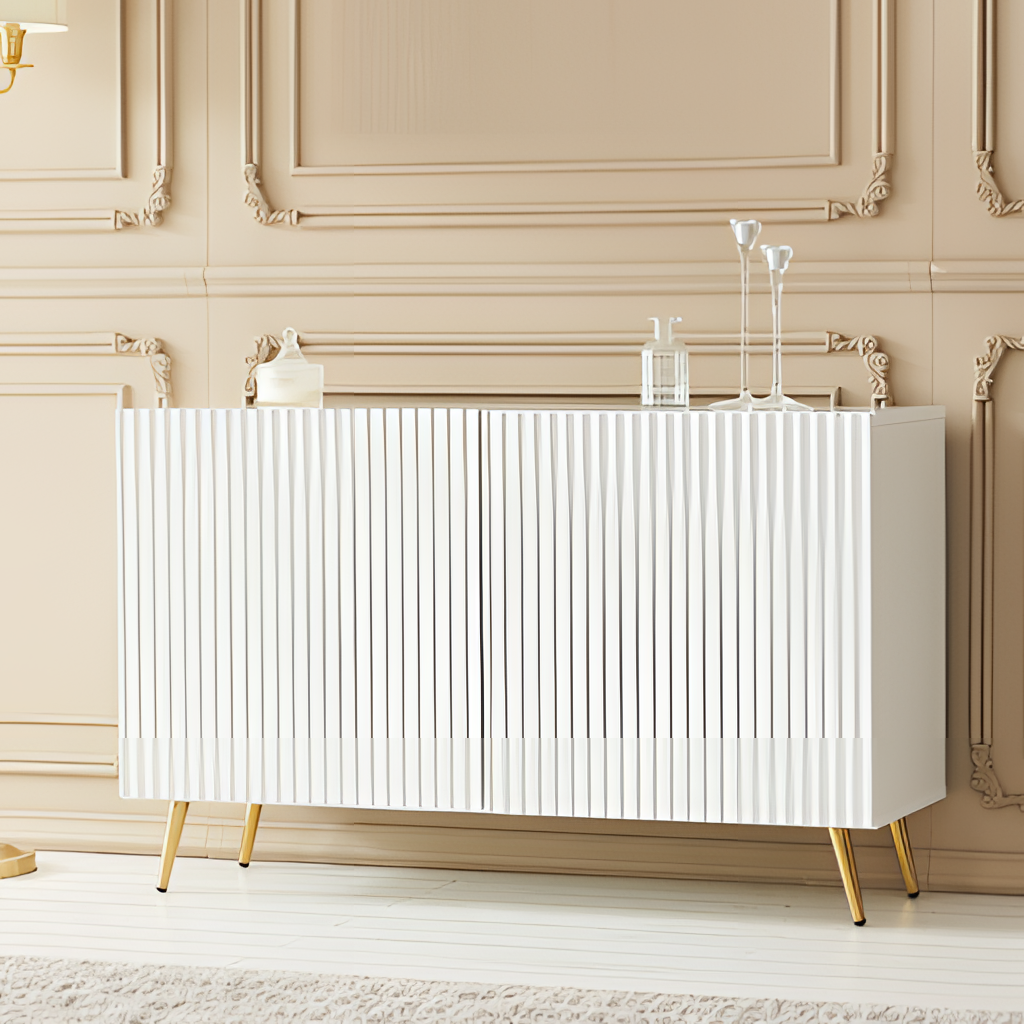
living room, white wood cabinet, paint wallpaper, with solid pattern, contemporary, white wood flooring, with plank pattern